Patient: sex M, age 62
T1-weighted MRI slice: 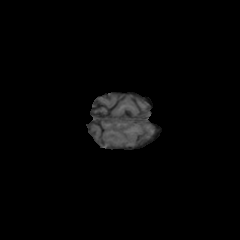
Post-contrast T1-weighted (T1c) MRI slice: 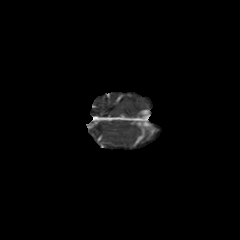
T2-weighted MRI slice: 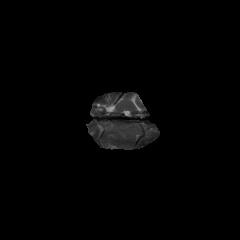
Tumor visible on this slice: no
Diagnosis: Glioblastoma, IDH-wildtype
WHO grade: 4